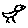
Label: bird